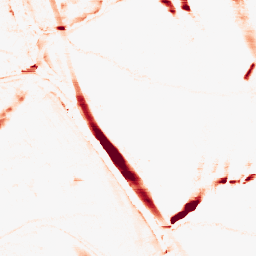
Category: morphological
Decomposition family: morphological_rect
Decomposition parameters: operation: opening
width: 20
height: 5
Upsampling method: bicubic_3x
Upsampling parameters: scale: 3
Upsampling scale: 3